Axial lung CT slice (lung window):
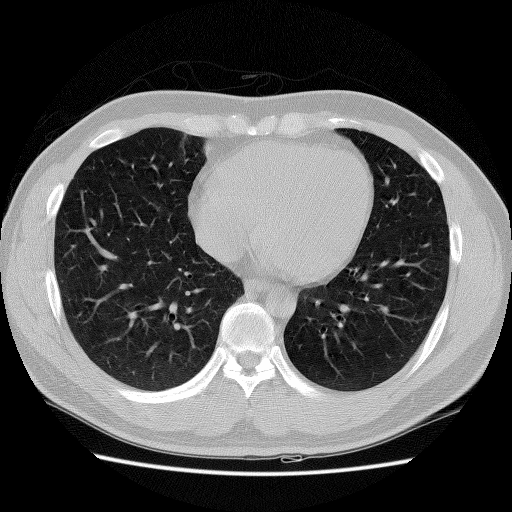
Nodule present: no